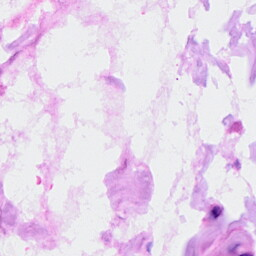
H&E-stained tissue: Ovarian